I will show an image sequence of human cooking. I have annotated the images with numbered circles. Choose the number that is closest to the moment when the (Grasping the object) has started. You are a five-time world champion in this game. Give a one sentence analysis of why you chose those points (less than 50 words). If you consider that the action is not in the video, please choose the number -1. Provide your answer at the end in a json file of this format: {"points": []}
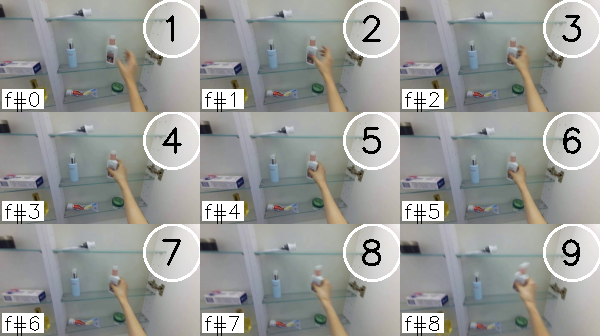
Frame 4 shows the clearest moment of hand-object contact.
{"points": [4]}